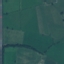
Label: Pasture